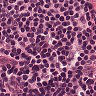
Metastatic tissue present: no